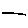
Label: line